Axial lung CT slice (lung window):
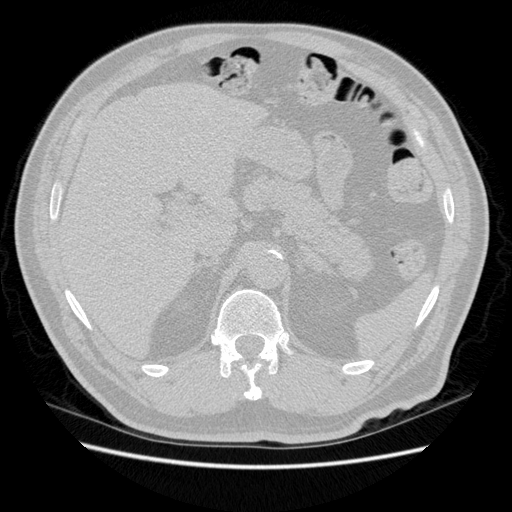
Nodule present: no